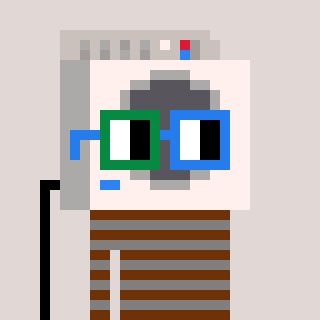
a pixel art character with square green and blue glasses, a washing machine-shaped head and a bluegrey-colored body on a warm background